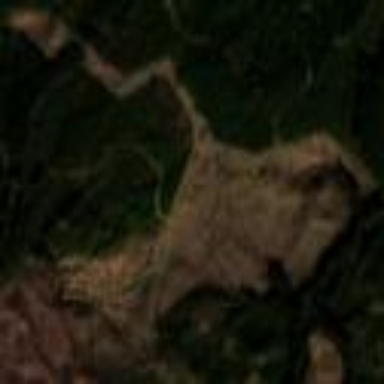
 likely man-made clearing in the landscape."